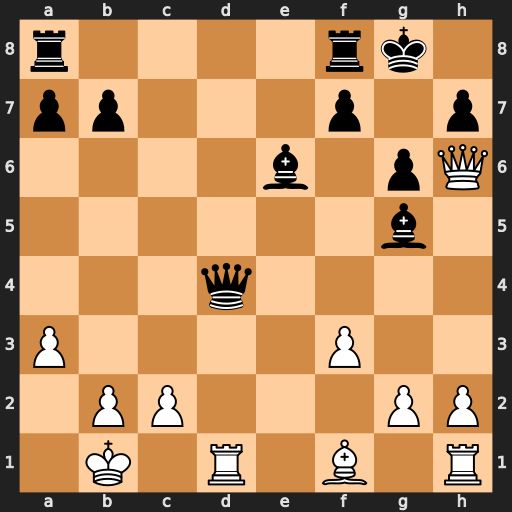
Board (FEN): r4rk1/pp3p1p/4b1pQ/6b1/3q4/P4P2/1PP3PP/1K1R1B1R
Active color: w
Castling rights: -
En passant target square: -
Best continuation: Qxf8+ Kxf8 Rxd4